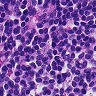
Metastatic tissue present: no